Field crop: maize
Growth stage: 1
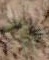
Species: salsola